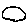
Label: cloud